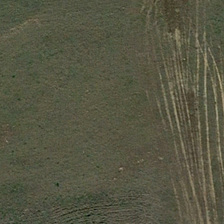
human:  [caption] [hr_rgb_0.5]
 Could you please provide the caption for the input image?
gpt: some imprints are in a piece of green meadow .

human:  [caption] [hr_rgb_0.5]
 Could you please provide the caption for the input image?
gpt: some imprints are in a piece of green meadow .

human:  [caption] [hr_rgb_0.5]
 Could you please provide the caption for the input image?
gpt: some imprints are in a piece of green meadow .

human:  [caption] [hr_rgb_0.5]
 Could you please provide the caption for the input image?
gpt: some imprints are in a piece of green meadow .

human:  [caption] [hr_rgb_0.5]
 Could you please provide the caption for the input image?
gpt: some imprints are in a piece of green meadow .